Aerial crown-view tile of a tropical tree (Barro Colorado Island, Panama), acquired 20250818:
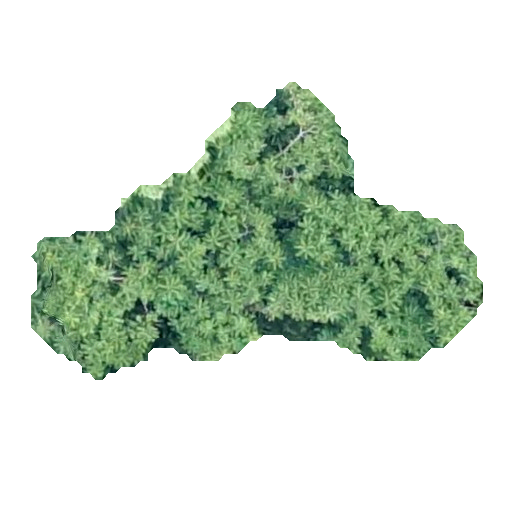
Species: Spondias mombin
GBIF accepted scientific name: Spondias mombin
Crown area: 110.11 m²